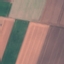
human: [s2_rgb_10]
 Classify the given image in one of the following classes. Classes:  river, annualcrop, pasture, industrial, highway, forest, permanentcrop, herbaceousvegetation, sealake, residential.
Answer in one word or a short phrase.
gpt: AnnualCrop